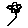
Label: flower